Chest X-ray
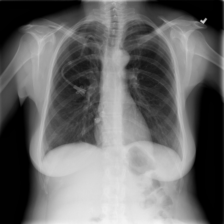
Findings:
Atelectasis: negative
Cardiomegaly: negative
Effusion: negative
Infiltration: negative
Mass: negative
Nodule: negative
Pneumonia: negative
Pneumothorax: negative
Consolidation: negative
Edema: negative
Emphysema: negative
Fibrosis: negative
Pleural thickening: negative
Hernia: negative